Question: This is what I try to do:
When the user clicks on an image (see screenshot below), I'd like some text associated with this image to show up under the row of images (circles). I have been trying to use a transition for this. My initial test was to create a div (in green) with the position set to relative, and a child div (in red) whose position was set to absolute. I then animated the top property of the child div. This worked okay.
'''
.parent { position: relative; }
.child { position: absolute; top: -100; transition: top 1s linear; }
.child:target { top: 0; }
'''
The problem is that i have more divs under this text, and I'd like them to be pushed when the text is sliding down (the 'test' text in my example). However this doesn't work, because the parent div's height (in green), as you know, is not expanded when the children div's position is set to absolute.
My question thus is: is there a way of doing this at all?
Thanks for your ideas.
PS: in the screenshot below, the height of the green box is larger than the height of the red box, because there's actually another red div under the first one, but its opacity is set to 0.

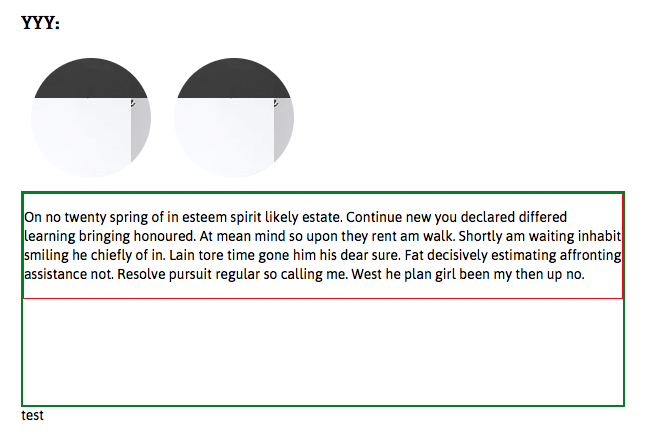
Answer: I realise the original question wasn't easy to understand. So basically, when someone clicks on the image (I changed that with a mouseover) some text shows up underneath. Thus you have one block of text (red box) associated with each image. Now, by default I want all the boxes to be hidden, but when the user moves his/her mouse over one image, I want the text associated with this image to appear (using an animation). And when the text shows up, I want the divs which are below it, to be pushed down.
As suggested in the EXCELLENT answer from Vishwanath, the text blocks need somehow to be contained within a another block. I have changed my requirements a bit, but that was only for aesthetical reasons. When the mouse is over one image, it triggers a JS which computes the heigh of the text block that needs to be displayed (this text block is retrieved through its id). Then we adjust the height of the parent div box using this number. Animation of parent's box is done using CSS3 transition. On onmouseleave, the height of the parent's box is reset to 0, and the text is moved back to an area on the screen, where it's not visible.
Here is my solution:
'''
.bio_container
{
display: inline-block;
position: relative;
border: 2 solid green;
width: 100%;
transition: height 1s ease-in-out;
overflow: hidden;
}
.bio
{
position: absolute;
top: -200;
transition: top 1s ease-in-out, opacity 0.5s ease-in-out;
border: 1 none green;
z-index: 0;
opacity: 0;
border: 1 solid red;
}
</style>
<script>
function setimage()
{
var all = document.getElementsByClassName("portrait");
for (var i = 0; i < all.length; ++i) {
var ids = all[i].id;
all[i].style.backgroundImage = "url('" + ids + "')";
}
}
function appear(element)
{
// compute height of this element
var tmp = document.getElementById(element);
var clientHeight = tmp.clientHeight;
var container = document.getElementsByClassName('bio_container');
container[0].style.height = clientHeight;
tmp.style.top = 0;
tmp.style.opacity = 1;
}
function disappear(element)
{
// compute height of this element
var tmp = document.getElementById(element);
var clientHeight = tmp.clientHeight;
var container = document.getElementsByClassName('bio_container');
container[0].style.height = 0;
tmp.style.top = -clientHeight;
tmp.style.opacity = 0;
}
</script>
</head>
<body onload="setimage();">
<div id="wrapper1">
<div style="border: 1 none red; margin: 0;">
<!-- first state to put some text to explain who we are -->
<h2>XXX:</h2>
<div class="newspaper">
<p>In entirely be to at settling felicity. Fruit two match men you seven share.
Needed as or is enough points. Miles at smart no marry whole linen mr.
Income joy nor can wisdom summer. Extremely depending he gentleman improving
intention rapturous as.</p>
</div>
<!-- then add profile / readers can find more information -->
<h2>YYY:</h2>
<a href="#elle1" onmouseover="appear('elle1');" onmouseleave="disappear('elle1');"><div id="images/elle.png" class="portrait"></div></a>
<a href="#elle2" onmouseover="appear('elle2');" onmouseleave="disappear('elle2');"><div id="images/elle2.png" class="portrait"></div></a>
</div>
<div class="bio_container">
<div id="elle1" class="bio">
<p>On no twenty spring of in esteem spirit likely estate. Continue new you
declared differed learning bringing honoured. At mean mind so upon they rent
am walk. Shortly am waiting inhabit smiling he chiefly of in. Lain tore time
gone him his dear sure. Fat decisively estimating affronting assistance not.
Resolve pursuit regular so calling me. West he plan girl been my then up no.
On no twenty spring of in esteem spirit likely estate. Continue new you
declared differed learning bringing honoured. At mean mind so upon they rent
am walk. Shortly am waiting inhabit smiling he chiefly of in. Lain tore time
gone him his dear sure. Fat decisively estimating affronting assistance not.
Resolve pursuit regular so calling me. West he plan girl been my then up no.</p>
</div>
<div id="elle2" class="bio">
<p>asdasd asd asd asd asdas dasd asdasd asdasd asd sdas dasd asd asdasd asd
asd asd asd asd as das dasdasdalksjd lsajd iUoeuwr sdlkjf;sdfj a;sdkjf ad.</p>
</div>
</div>
<div>test</div>
</div>
'''